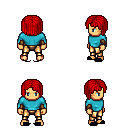
a pixel art fantasy rpg character, male body template, human, tanned skin, teal long-sleeve shirt, gold greaves, red pageboy hairstyle, cloth bracers, black slippers, four views (front, back, left, right), 2x2 character sprite sheet, small pixel art, hard edges, no anti-aliasing